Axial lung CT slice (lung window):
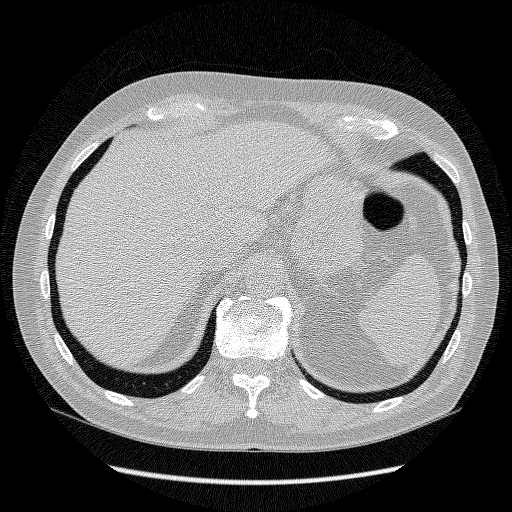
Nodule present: no